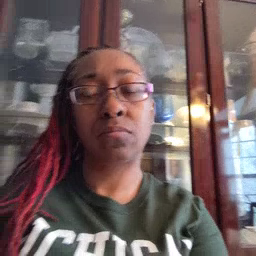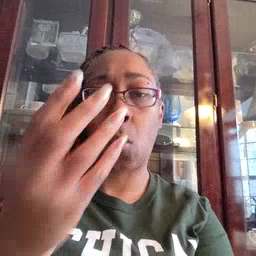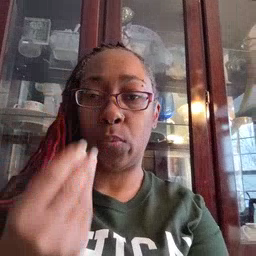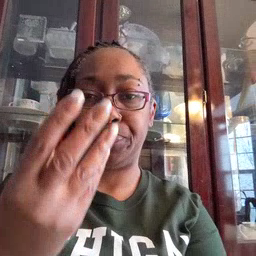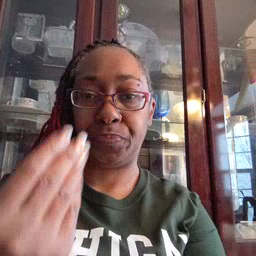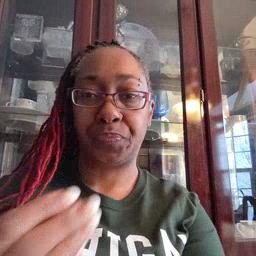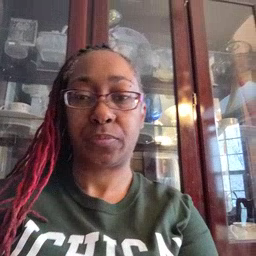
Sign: wet